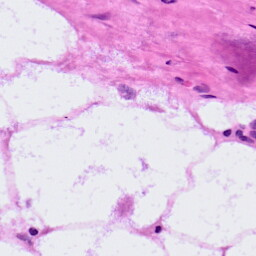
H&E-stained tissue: LymphNode